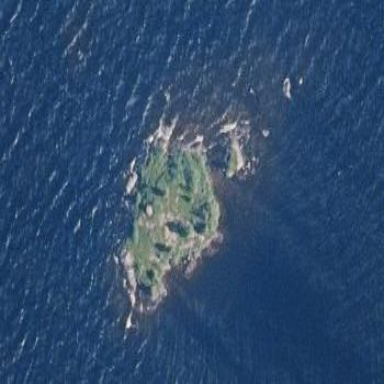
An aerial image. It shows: Islet.